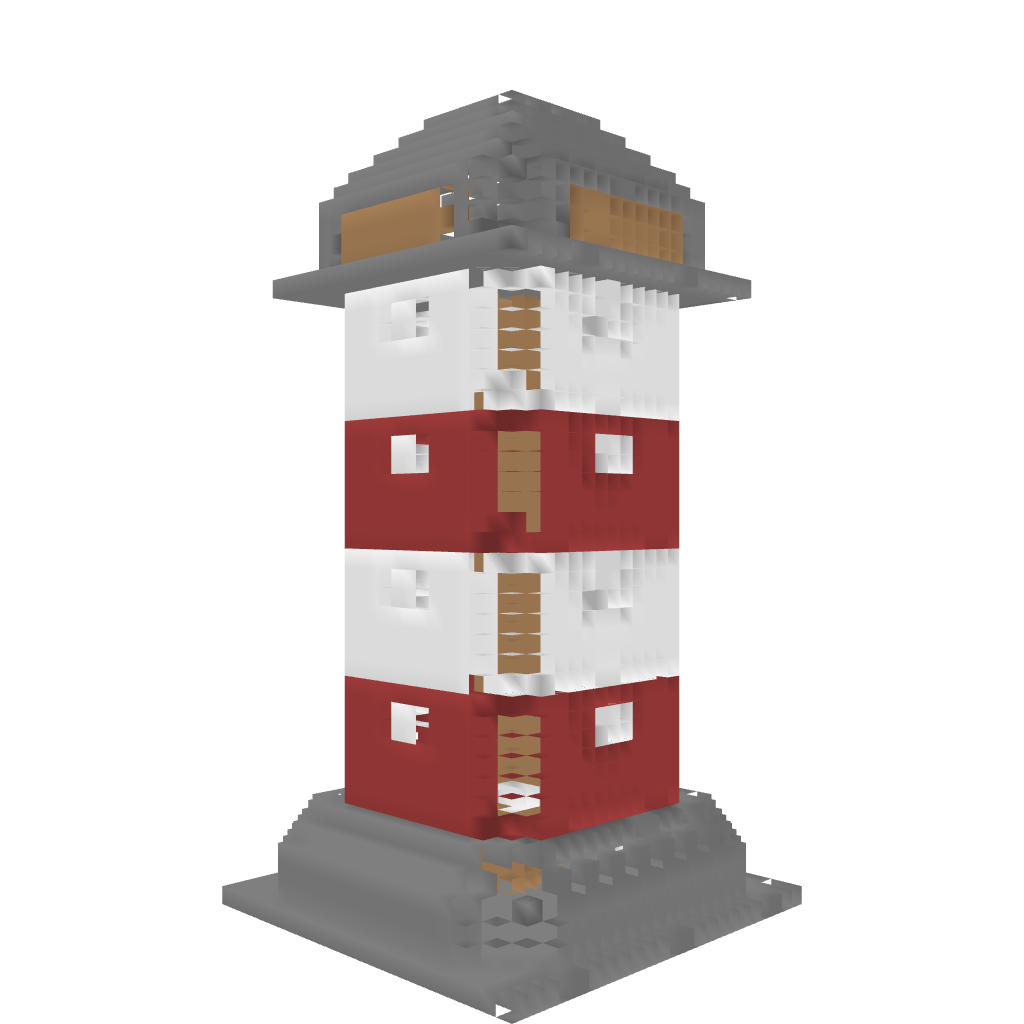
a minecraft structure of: My First Creation good quality